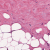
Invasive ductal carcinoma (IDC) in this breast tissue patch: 0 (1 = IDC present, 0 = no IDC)